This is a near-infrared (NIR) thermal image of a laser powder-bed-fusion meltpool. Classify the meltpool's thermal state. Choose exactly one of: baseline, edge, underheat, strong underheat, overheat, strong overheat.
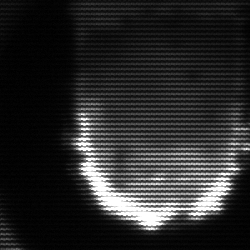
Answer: baseline